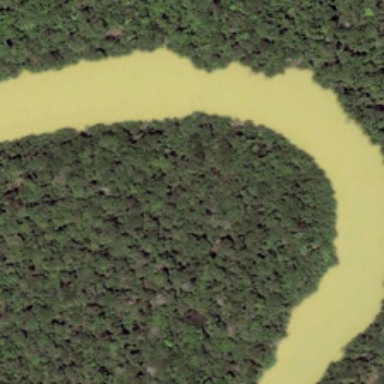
This is a river and wetland .